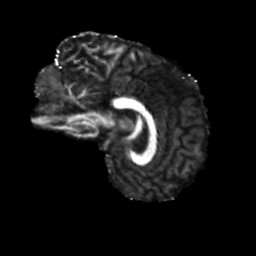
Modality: FA
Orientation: sagittal
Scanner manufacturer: siemens
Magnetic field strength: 3 T
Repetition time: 4 s
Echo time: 0.0594 s